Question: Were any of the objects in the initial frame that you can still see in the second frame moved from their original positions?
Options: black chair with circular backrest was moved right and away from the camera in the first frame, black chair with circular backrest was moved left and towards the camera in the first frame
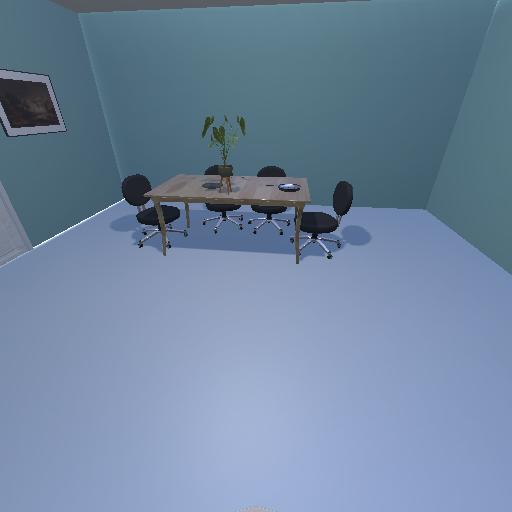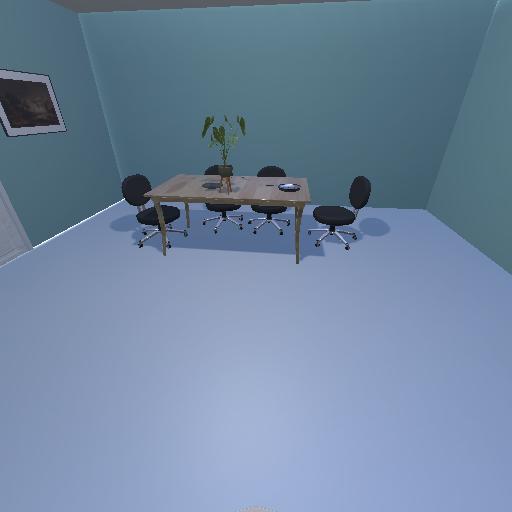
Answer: black chair with circular backrest was moved right and away from the camera in the first frame